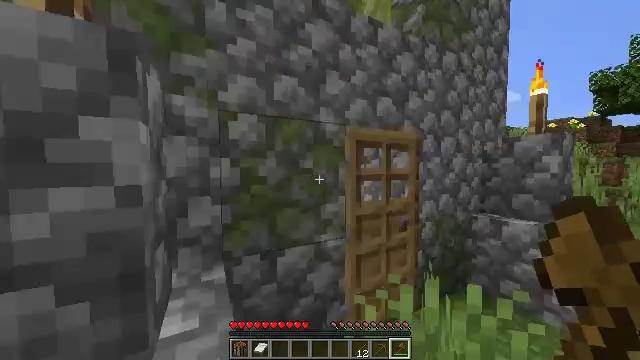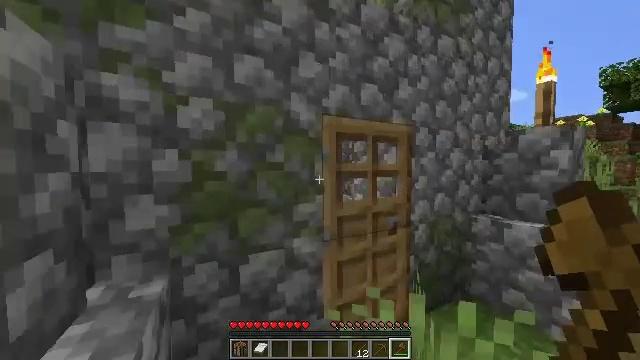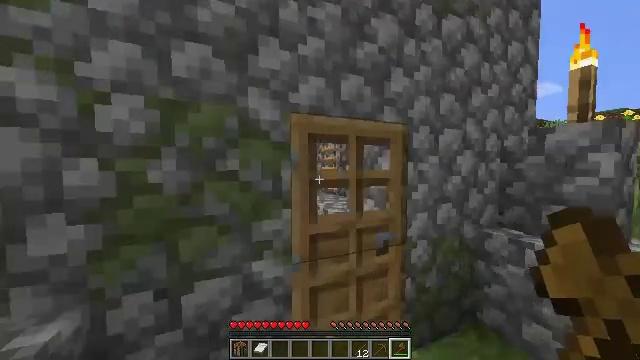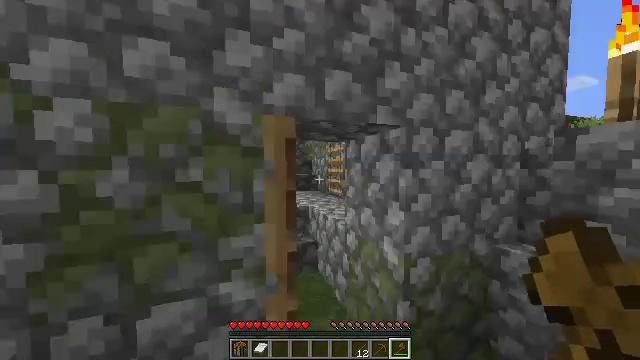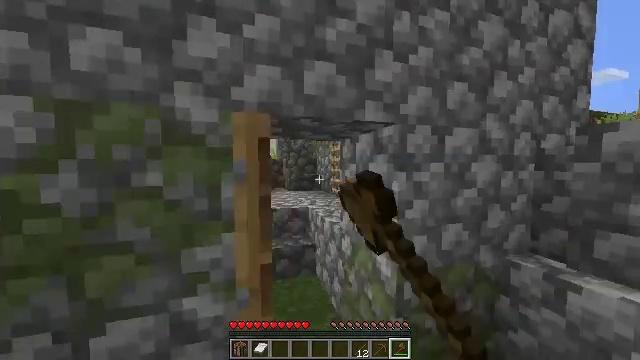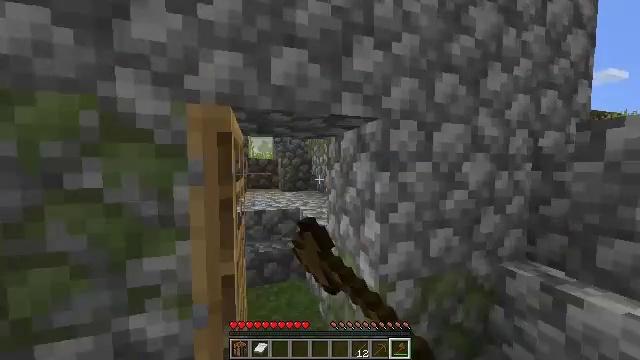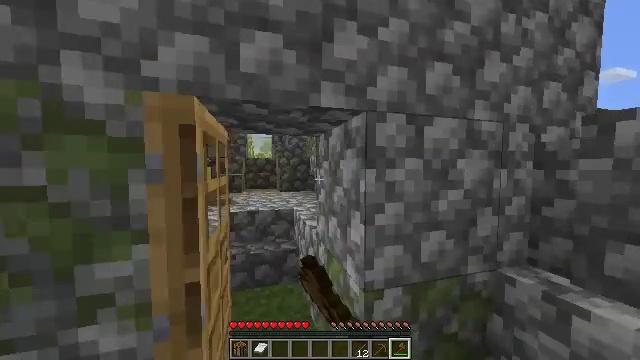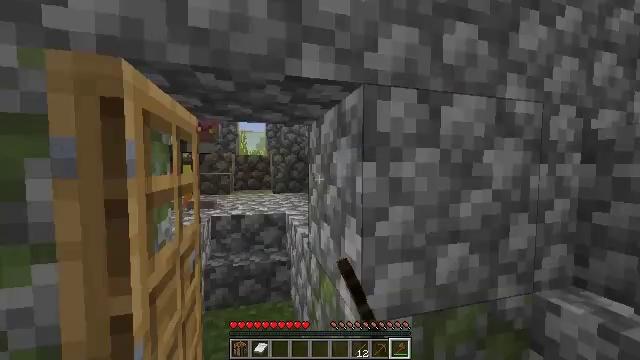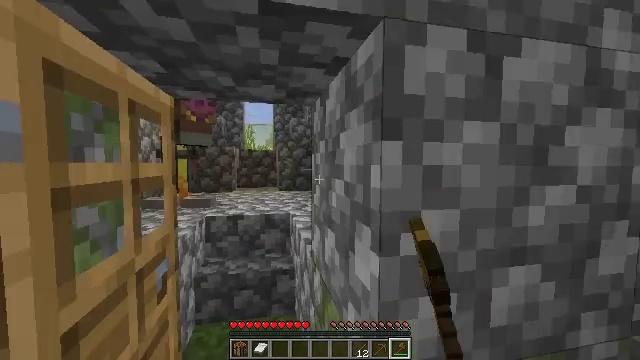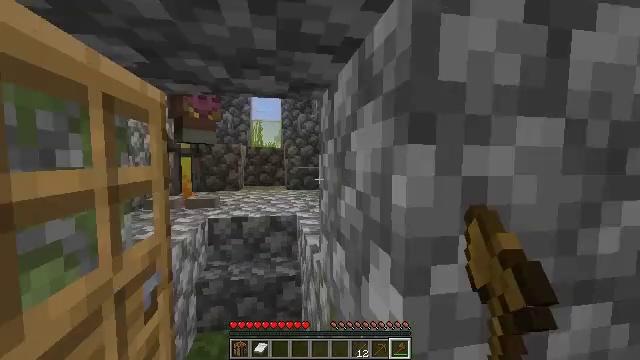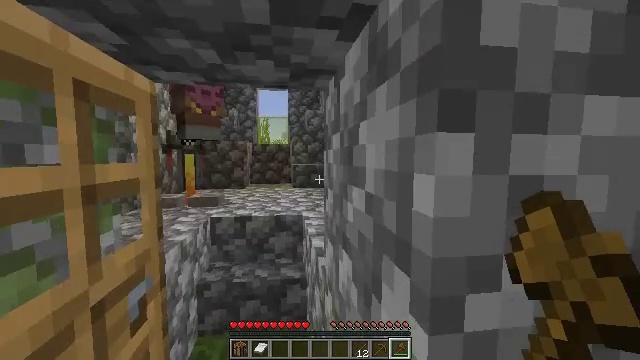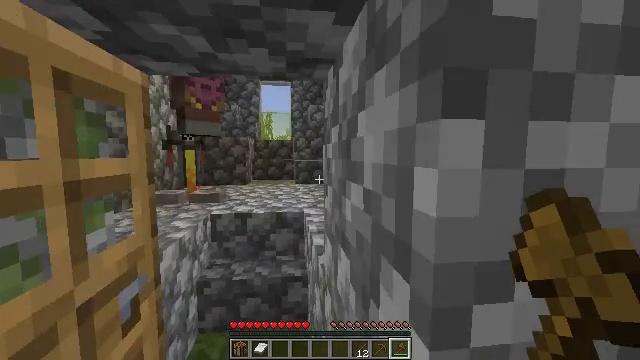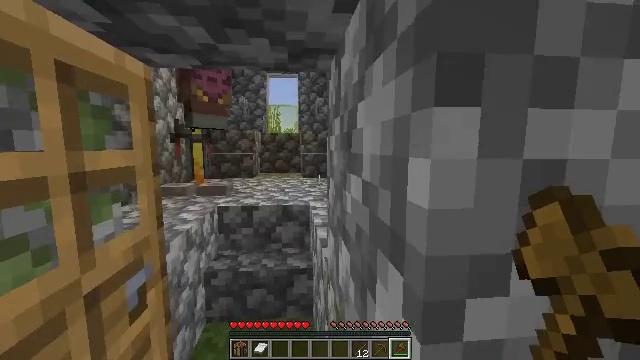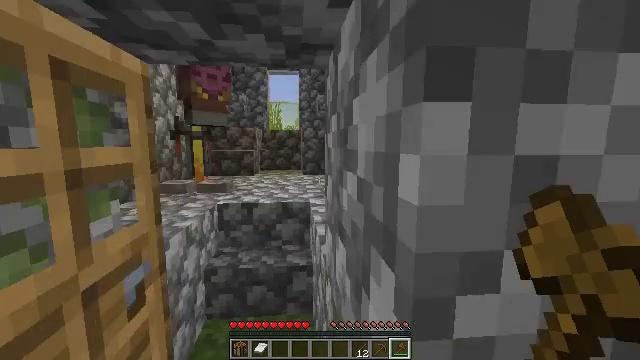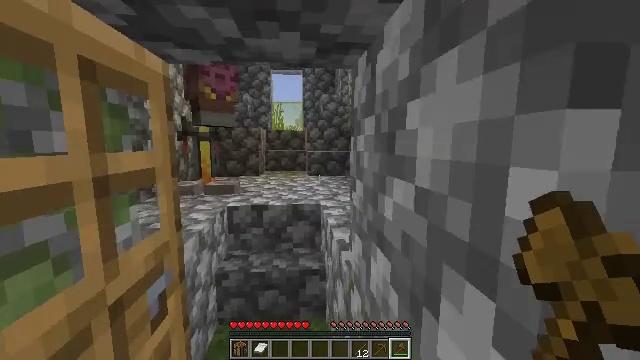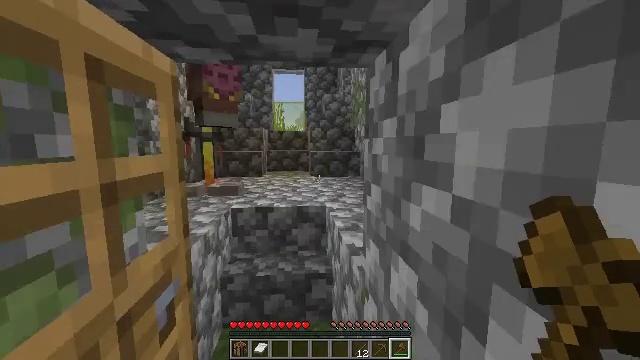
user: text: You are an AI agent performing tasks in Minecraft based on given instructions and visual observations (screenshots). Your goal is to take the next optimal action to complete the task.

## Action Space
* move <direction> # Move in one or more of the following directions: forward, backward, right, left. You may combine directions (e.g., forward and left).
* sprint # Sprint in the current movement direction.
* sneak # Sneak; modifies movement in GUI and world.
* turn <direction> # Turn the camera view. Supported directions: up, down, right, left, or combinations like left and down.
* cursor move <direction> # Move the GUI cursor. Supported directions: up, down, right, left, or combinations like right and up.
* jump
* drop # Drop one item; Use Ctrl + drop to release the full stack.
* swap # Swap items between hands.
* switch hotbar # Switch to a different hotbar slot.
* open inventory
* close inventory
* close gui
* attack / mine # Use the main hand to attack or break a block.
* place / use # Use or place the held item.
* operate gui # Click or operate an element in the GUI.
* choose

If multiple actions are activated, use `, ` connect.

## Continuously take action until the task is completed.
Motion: motion action
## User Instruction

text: Retrieve the brewing stand by breaking it.
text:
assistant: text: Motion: move forward and move right
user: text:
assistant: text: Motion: move forward and move right, turn left
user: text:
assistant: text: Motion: move forward and move right, turn left, use / place
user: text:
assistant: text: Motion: move forward and move right, turn left, use / place
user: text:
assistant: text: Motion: use / place
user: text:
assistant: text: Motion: move forward
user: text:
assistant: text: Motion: move forward
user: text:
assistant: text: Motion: move forward, turn left
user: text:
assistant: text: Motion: move forward, turn left
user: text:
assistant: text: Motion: move forward, turn left
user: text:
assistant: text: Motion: move forward
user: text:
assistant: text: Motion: move forward, turn left and down
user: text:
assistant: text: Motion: move forward and move left
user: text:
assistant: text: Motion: move forward and move left
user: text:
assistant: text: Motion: move forward and move left
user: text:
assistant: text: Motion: move forward and move left
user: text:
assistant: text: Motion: move forward
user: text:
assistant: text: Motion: move forward
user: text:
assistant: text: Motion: move forward
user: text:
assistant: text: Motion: move forward
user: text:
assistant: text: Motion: move forward
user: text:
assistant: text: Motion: move forward
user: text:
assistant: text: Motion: move forward, turn left
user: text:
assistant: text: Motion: move forward, turn left
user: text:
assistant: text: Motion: move forward, turn left and down
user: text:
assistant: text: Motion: move forward, turn left and down
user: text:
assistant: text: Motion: turn left and down
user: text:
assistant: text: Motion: turn left and down
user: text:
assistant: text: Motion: turn down
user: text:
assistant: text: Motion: turn down